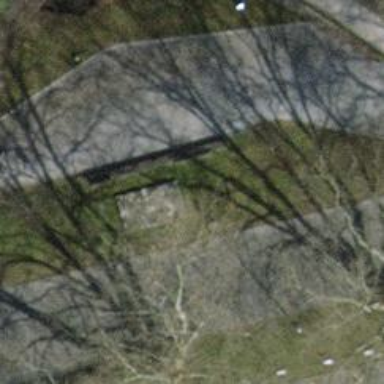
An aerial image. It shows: Brown bench.